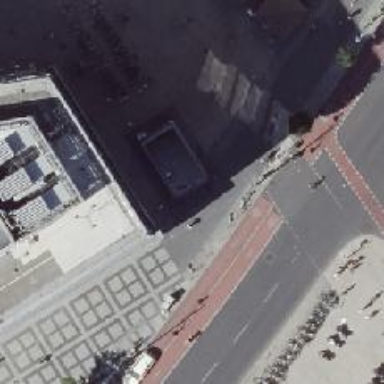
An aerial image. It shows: Entrance to the subway. It serves as public transport entrance.